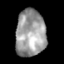
Tissue: skin
Cell type: Epithelial cells
Senescence score: 0.2635
Nuclear area (px): 1377
Mean DAPI intensity: 156.937